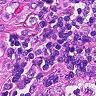
Metastatic tissue present: no